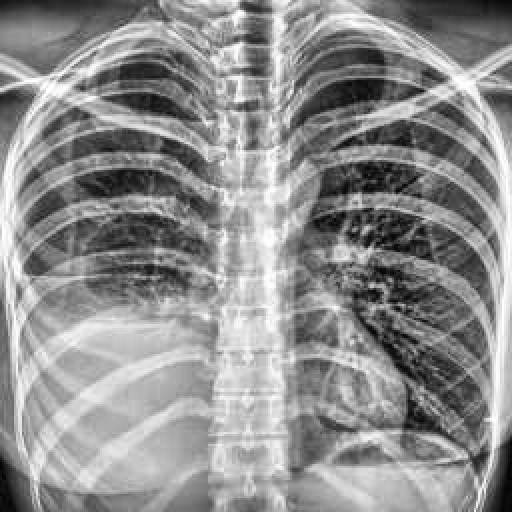
Finding: TUBERCULOSIS